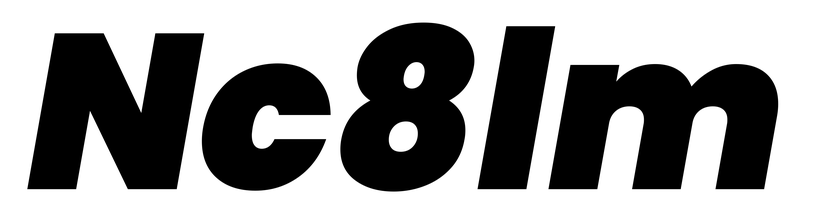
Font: Poppins-BlackItalic